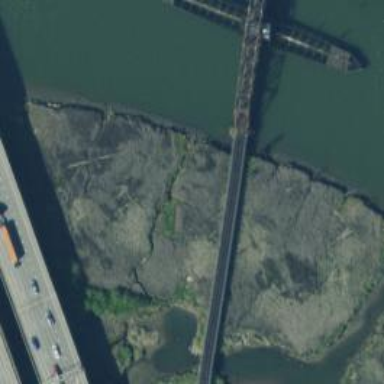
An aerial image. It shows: Movable railway bridge.